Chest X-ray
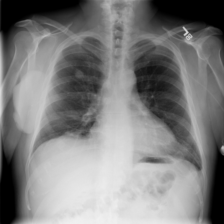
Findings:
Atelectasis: negative
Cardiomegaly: negative
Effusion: negative
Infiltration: negative
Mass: negative
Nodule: negative
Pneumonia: negative
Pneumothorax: negative
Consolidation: negative
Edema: negative
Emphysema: negative
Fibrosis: negative
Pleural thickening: negative
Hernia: negative